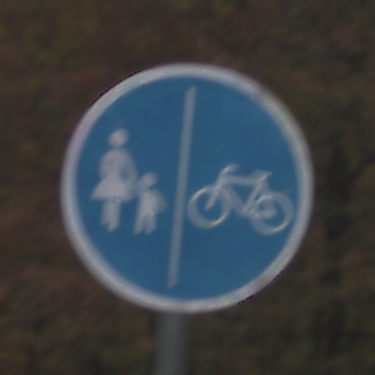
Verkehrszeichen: GetrennterRadUndGehwegRadwegRechts
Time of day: SunriseSunset
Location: Outdoor (Nature)
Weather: PartlyCloudy
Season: Autumn
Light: Natural